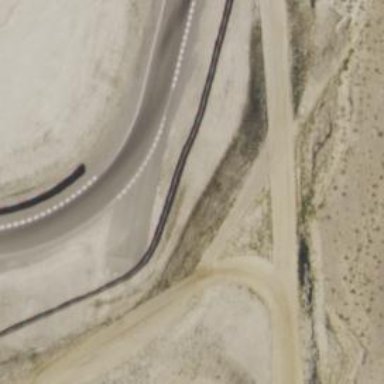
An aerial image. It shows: Raceway for motor sports.